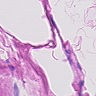
Metastatic tissue present: no